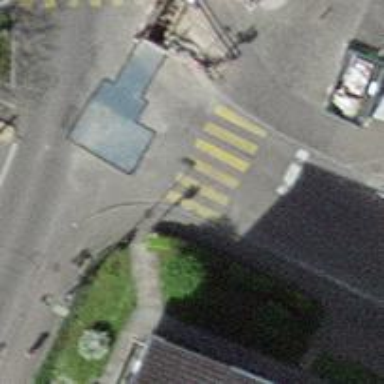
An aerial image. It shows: Uncontrolled road crossing.